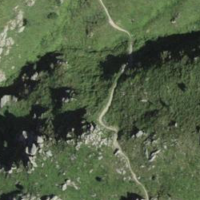
EUNIS habitat code: 23
Species observed at this site:
Gonepteryx rhamni
Geum rivale